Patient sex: M
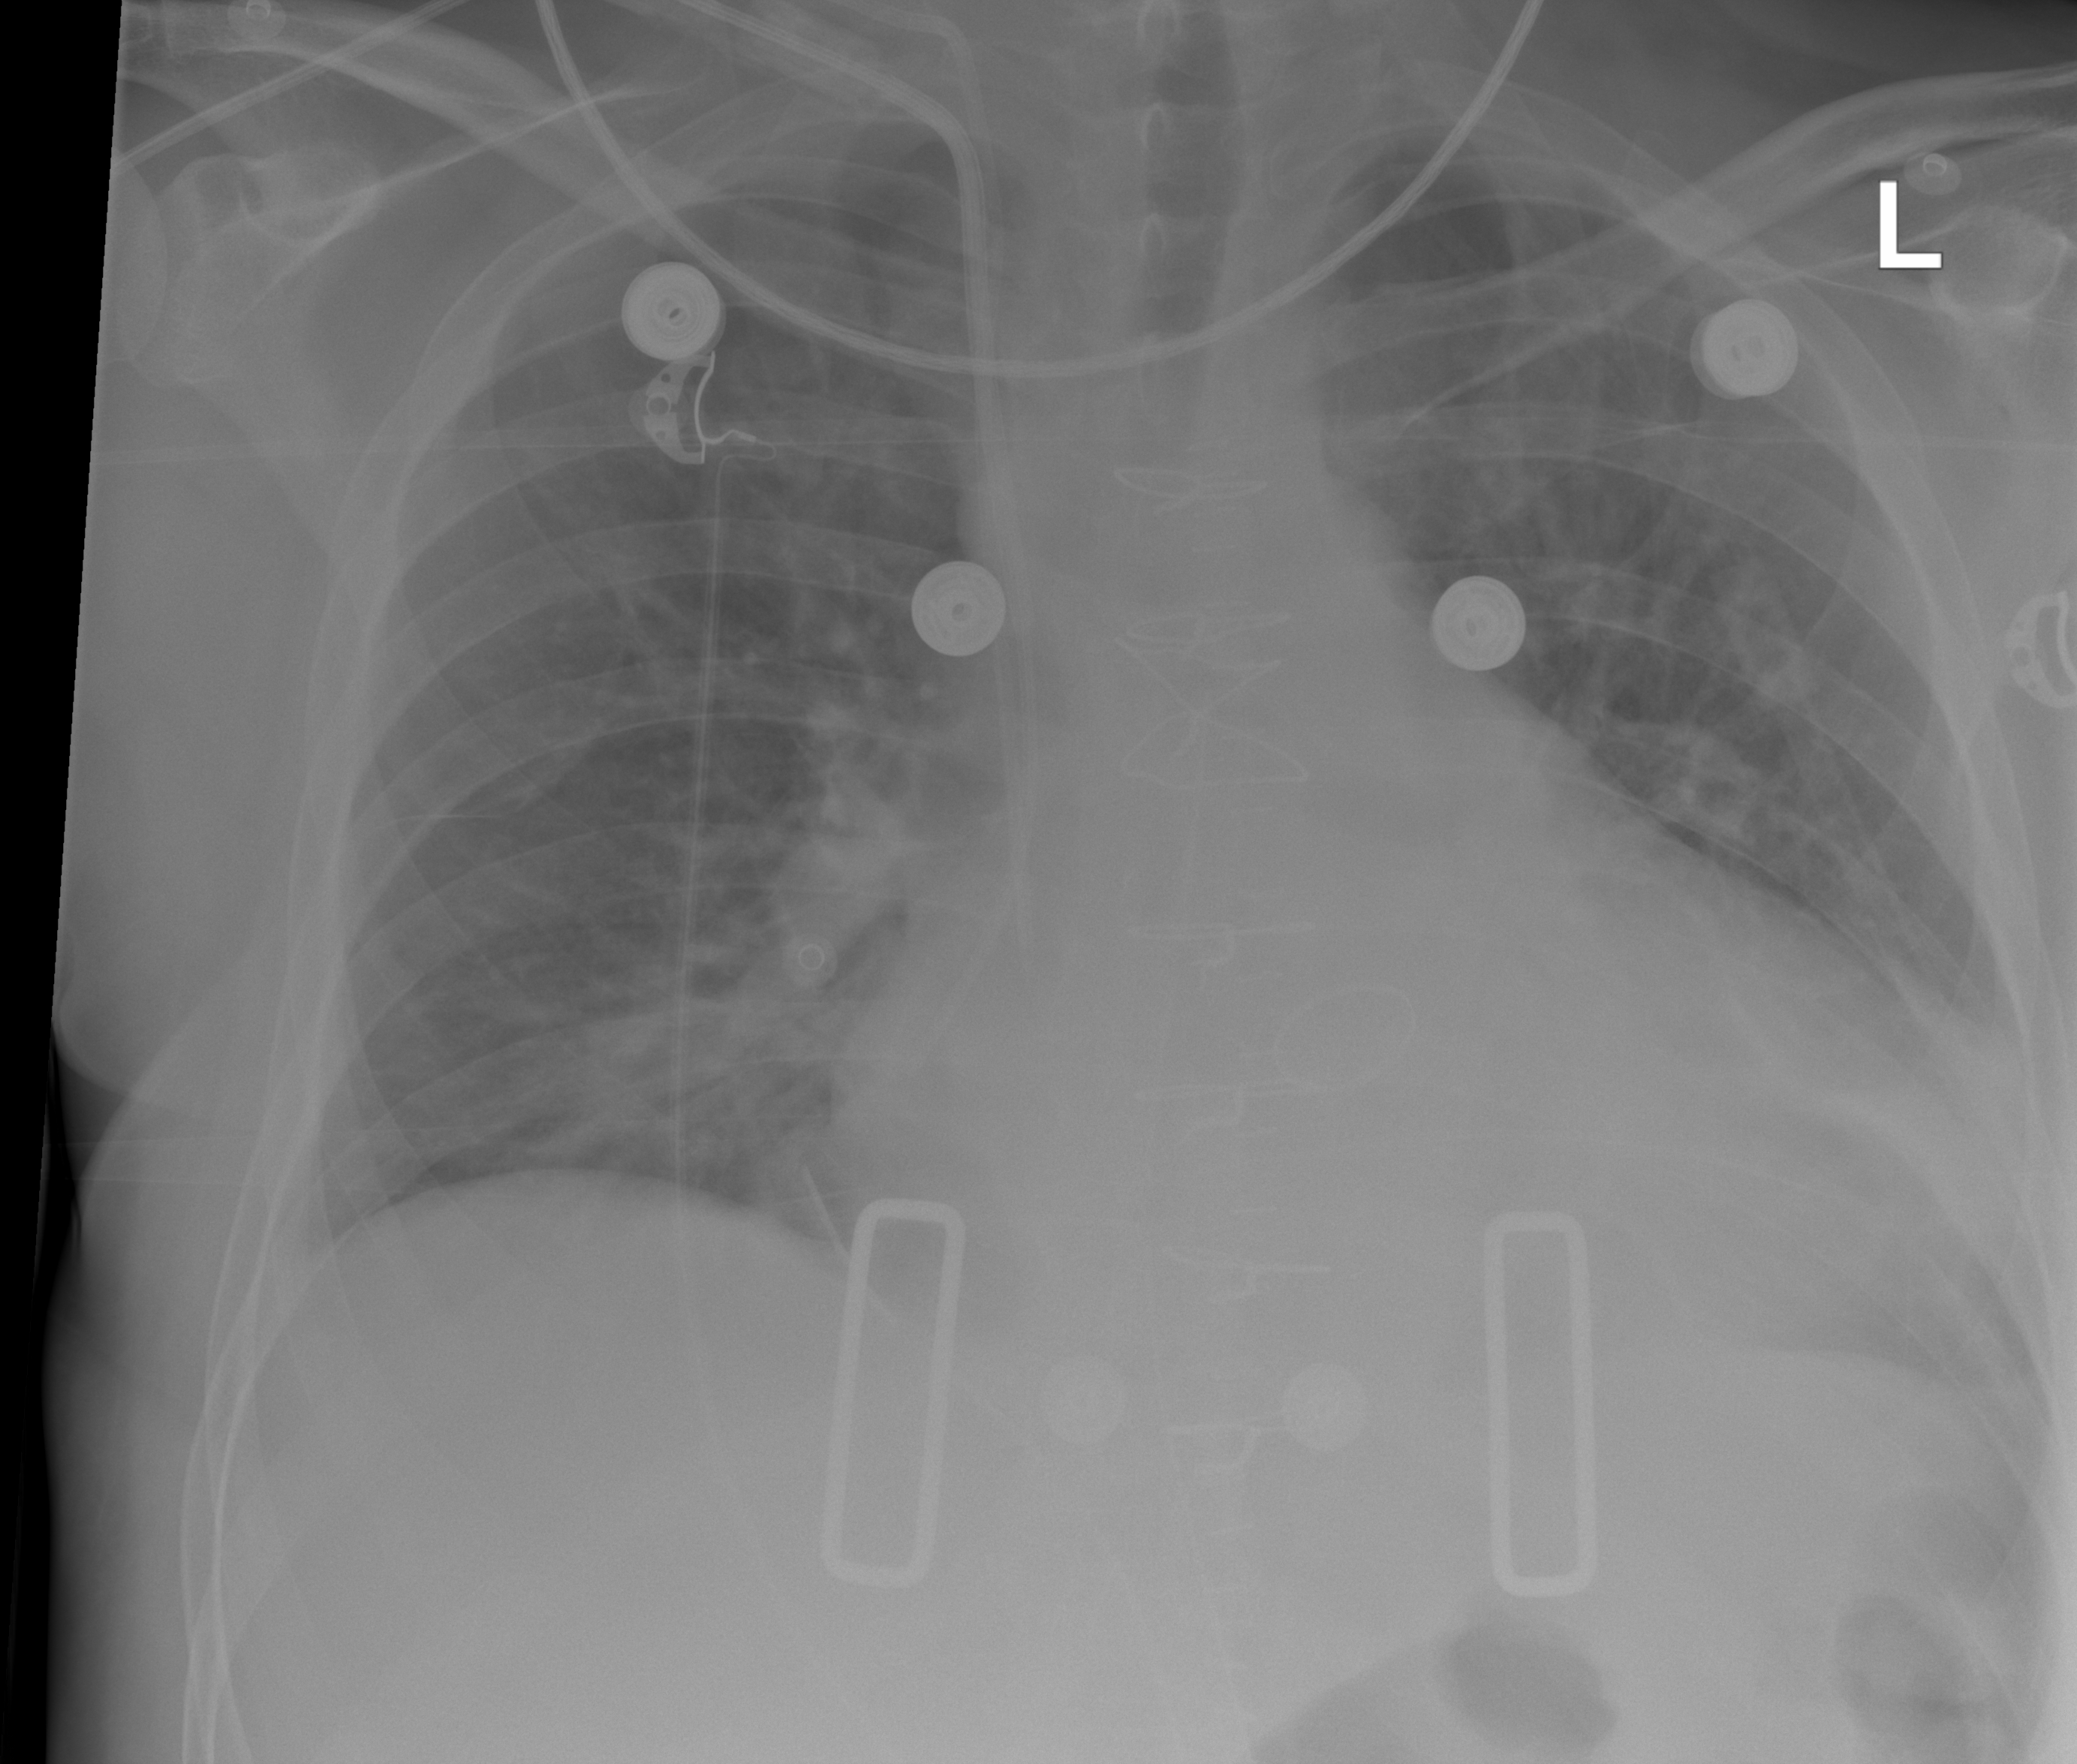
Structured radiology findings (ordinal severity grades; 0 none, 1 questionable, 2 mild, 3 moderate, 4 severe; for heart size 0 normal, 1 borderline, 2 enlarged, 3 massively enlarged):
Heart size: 2
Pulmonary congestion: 2
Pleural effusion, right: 2
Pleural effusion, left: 2
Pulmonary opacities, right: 0
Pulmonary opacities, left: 0
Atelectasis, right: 0
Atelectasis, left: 2